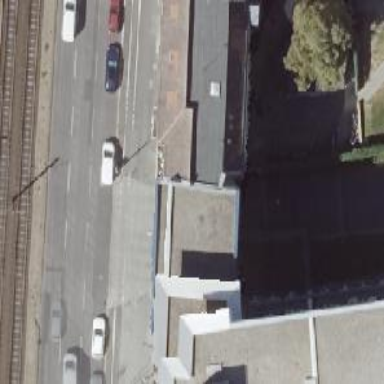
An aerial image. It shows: Parking entrance.